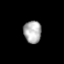
Tissue: skin
Cell type: Fibroblasts
Senescence score: 0.7834
Nuclear area (px): 392
Mean DAPI intensity: 172.913